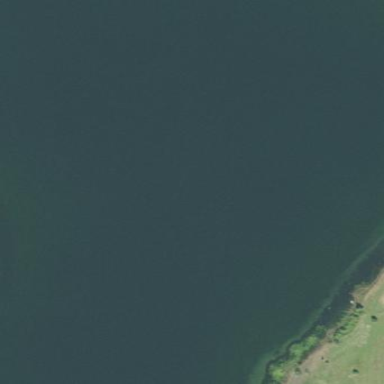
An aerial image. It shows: Beautiful lake surrounded by nature.